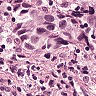
Metastatic tissue present: yes